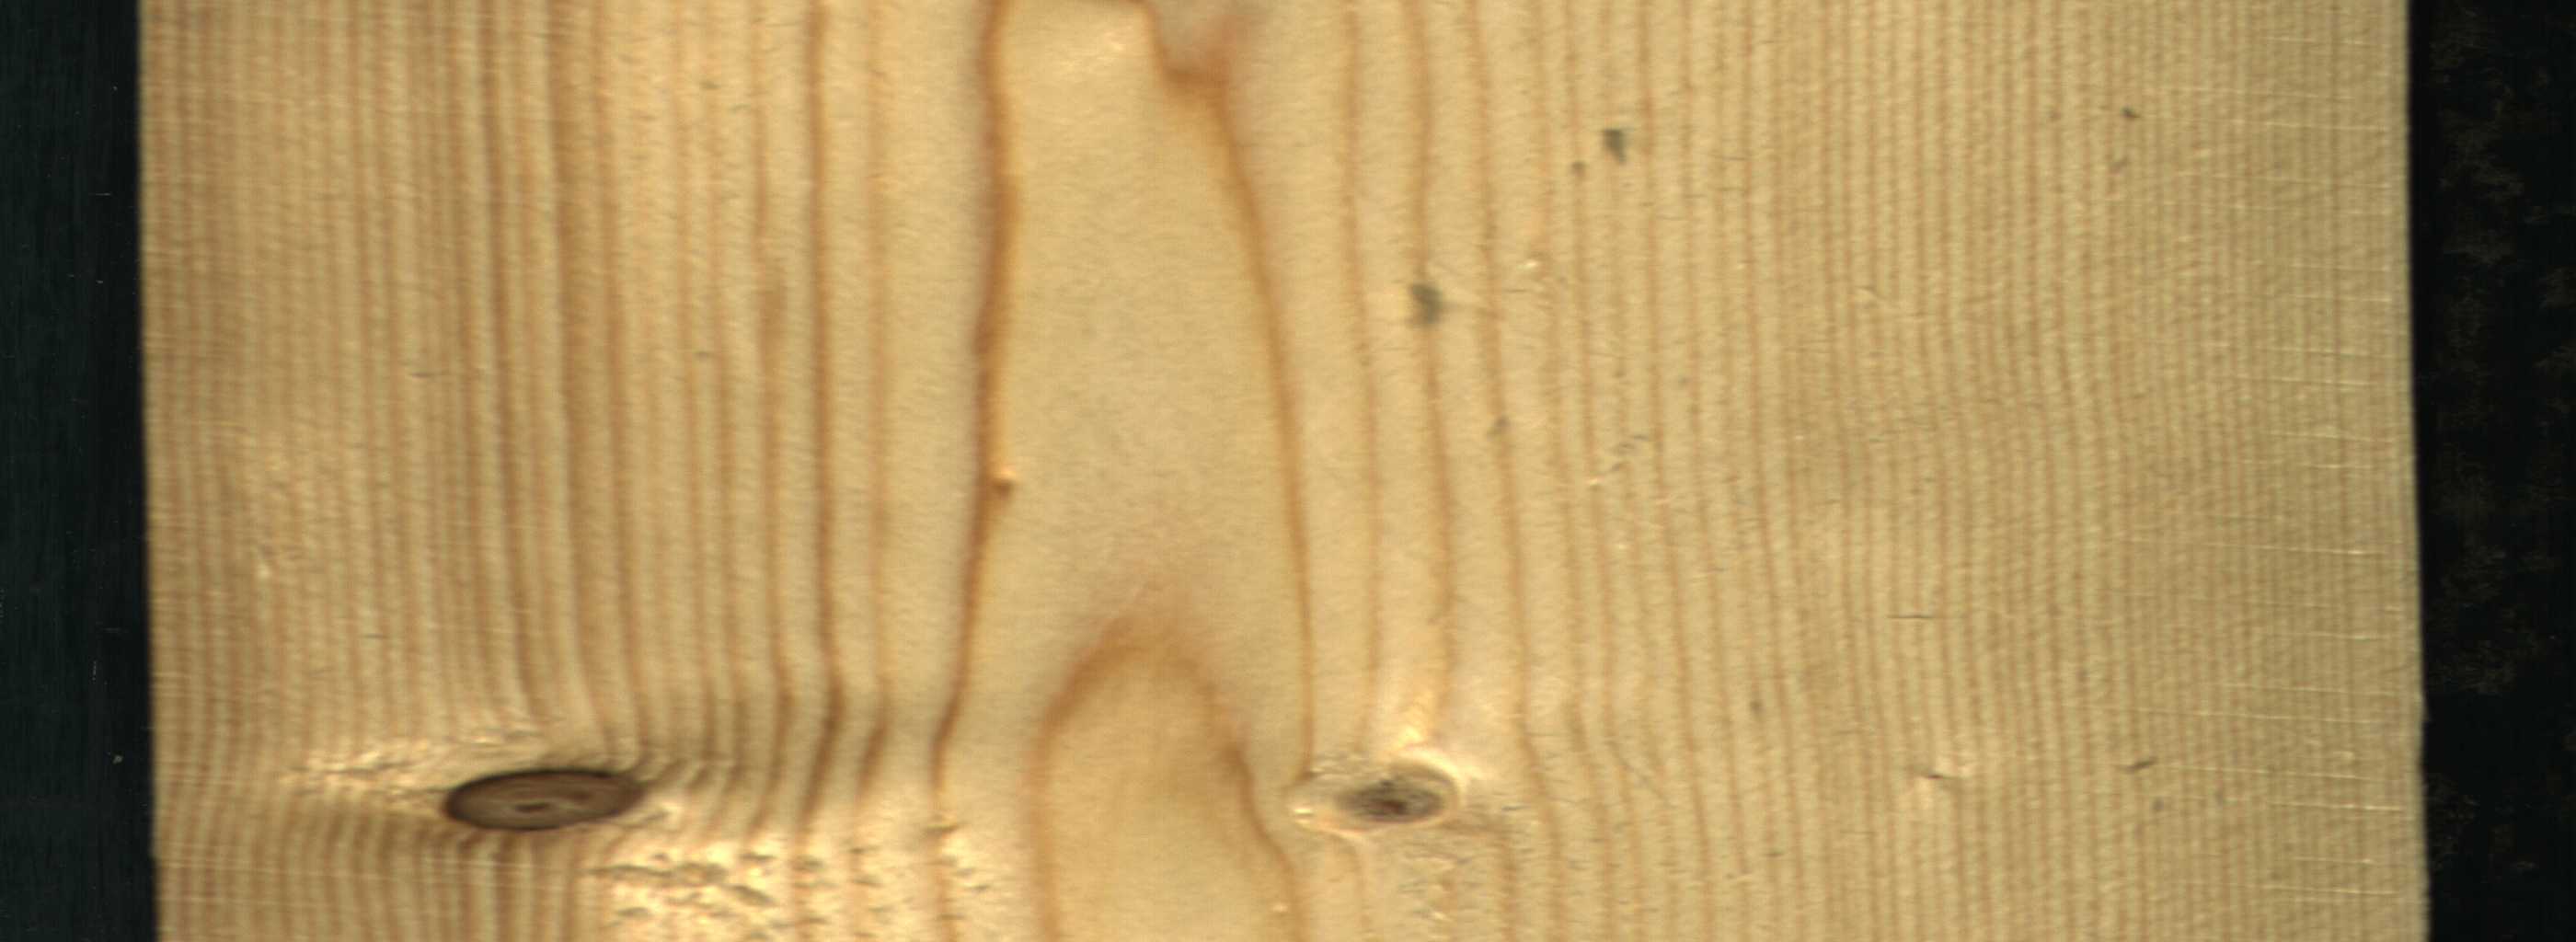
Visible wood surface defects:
Dead_Knot
Live_Knot